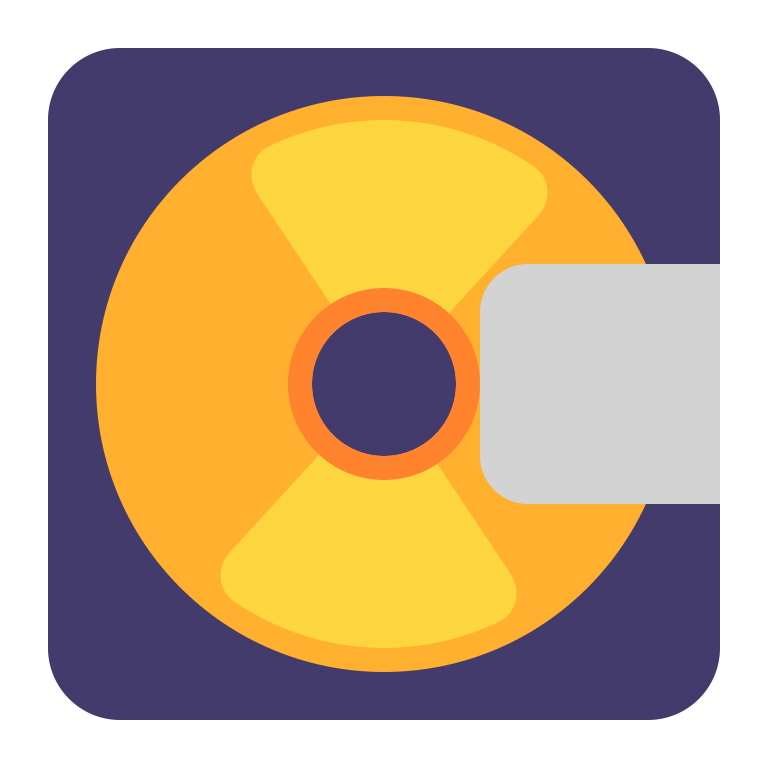
computer disk flat